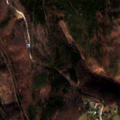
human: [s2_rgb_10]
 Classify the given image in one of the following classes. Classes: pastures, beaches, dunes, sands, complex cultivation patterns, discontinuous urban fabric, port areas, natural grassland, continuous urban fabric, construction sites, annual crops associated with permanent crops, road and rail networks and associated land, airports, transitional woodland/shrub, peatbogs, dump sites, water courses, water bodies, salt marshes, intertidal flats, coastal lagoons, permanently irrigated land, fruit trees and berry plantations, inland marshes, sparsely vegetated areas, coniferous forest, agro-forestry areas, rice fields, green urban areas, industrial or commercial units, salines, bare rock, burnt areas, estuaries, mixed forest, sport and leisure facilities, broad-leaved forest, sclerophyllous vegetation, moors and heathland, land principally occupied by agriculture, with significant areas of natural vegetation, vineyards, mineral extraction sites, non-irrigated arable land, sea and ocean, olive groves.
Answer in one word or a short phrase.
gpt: discontinuous urban fabric, complex cultivation patterns, broad-leaved forest, mixed forest